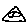
Label: triangle